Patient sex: M
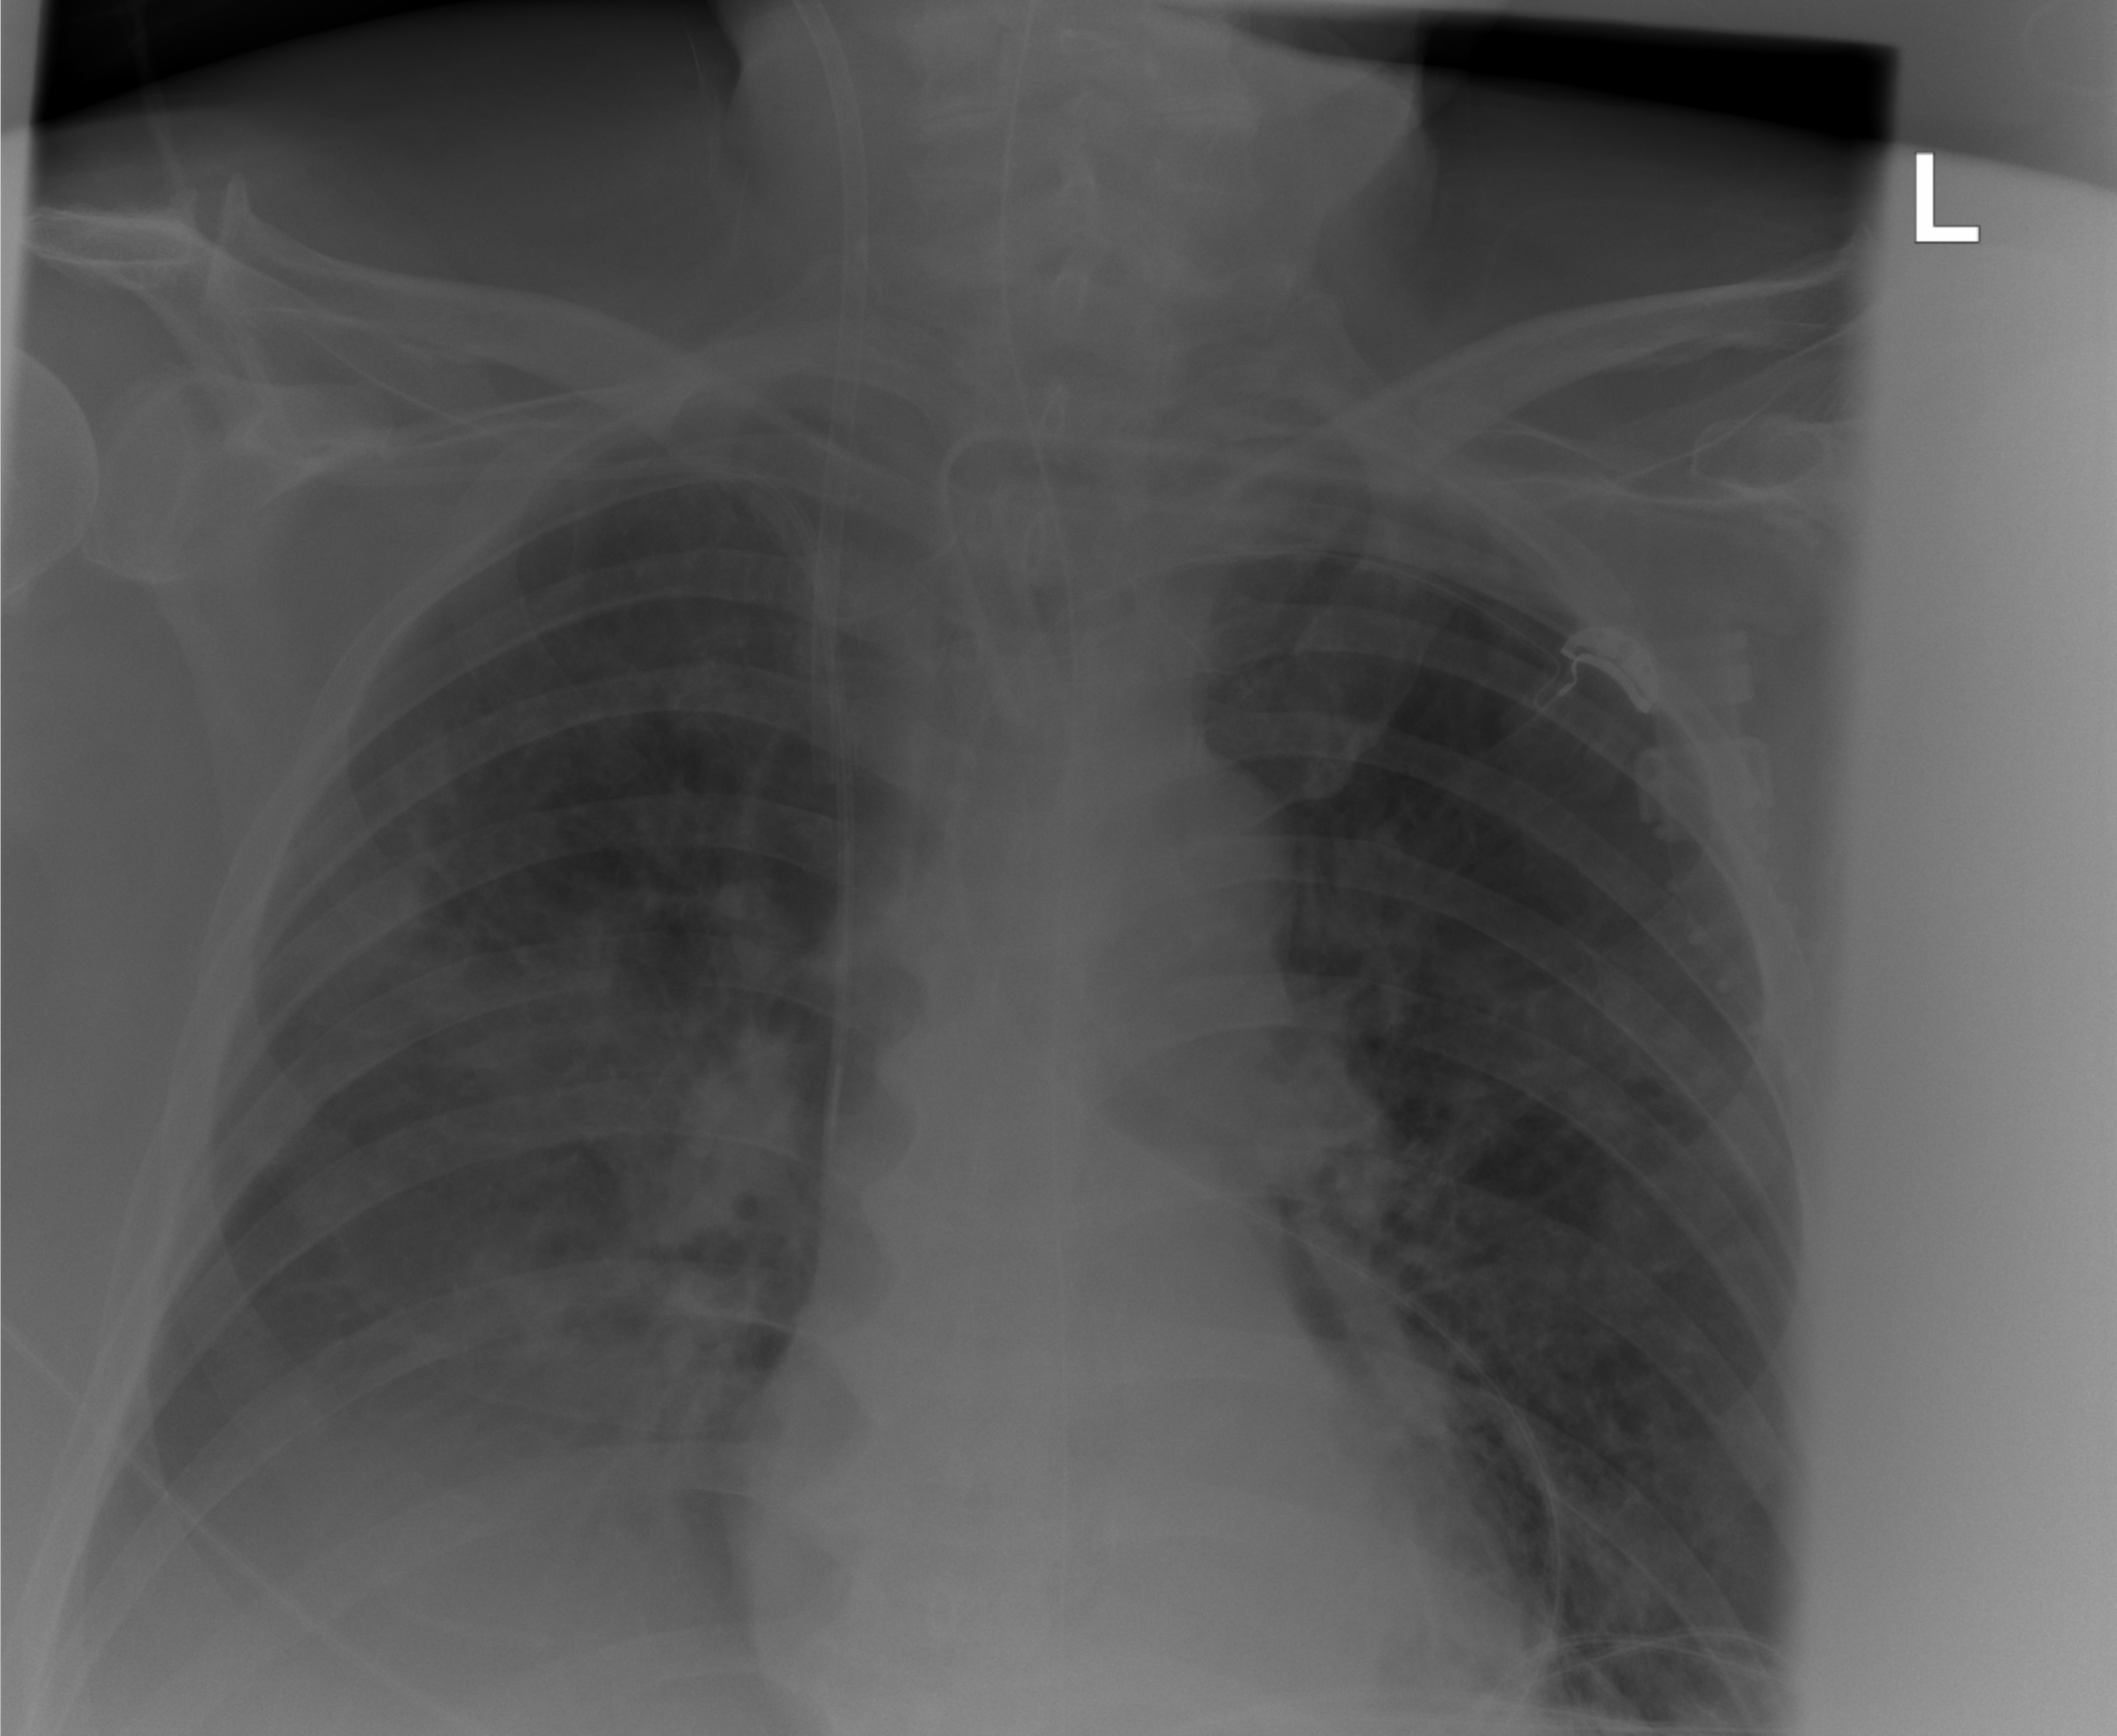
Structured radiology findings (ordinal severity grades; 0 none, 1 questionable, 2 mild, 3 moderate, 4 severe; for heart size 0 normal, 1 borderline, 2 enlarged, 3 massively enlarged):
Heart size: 0
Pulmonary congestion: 2
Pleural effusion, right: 3
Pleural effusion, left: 2
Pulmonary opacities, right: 2
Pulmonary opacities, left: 2
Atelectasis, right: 2
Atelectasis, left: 2